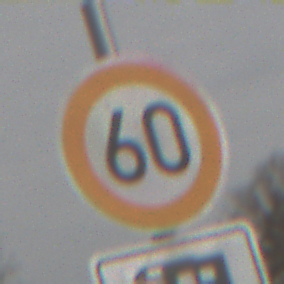
Verkehrszeichen: Geschwindigkeit60
Zusatzzeichen unten: HinweisDurchSinnbild23
Umgebung: Outdoor, Suburban
Tageszeit: MorningAfternoon
Wetter: Overcast
Licht: Natural
Jahreszeit: NotSpecified
Kontrast: LowContrast